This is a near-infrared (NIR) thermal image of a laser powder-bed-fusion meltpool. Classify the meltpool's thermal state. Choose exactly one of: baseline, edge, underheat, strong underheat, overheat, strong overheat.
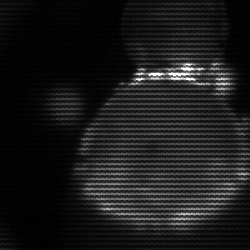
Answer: edge